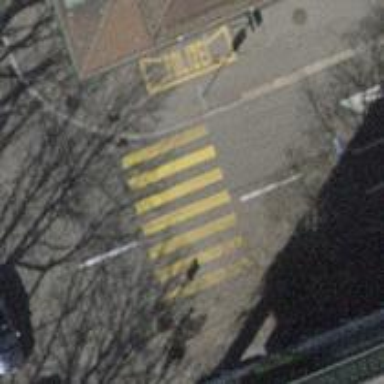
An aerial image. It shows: Uncontrolled zebra crossing with zebra markings.